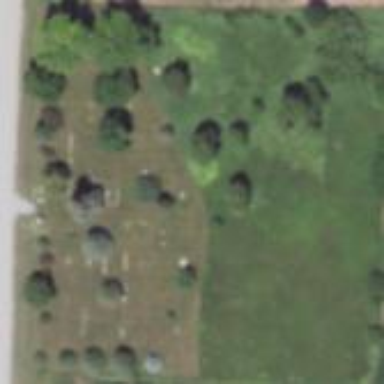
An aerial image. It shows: Cemetery.